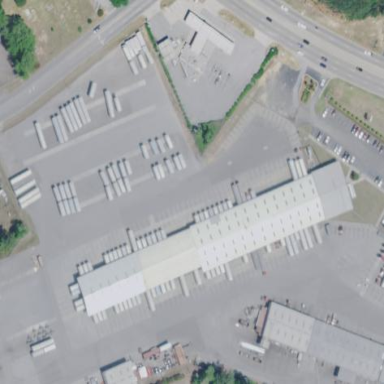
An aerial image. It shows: Industrial area specializing in logistics.